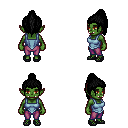
a pixel art fantasy rpg character, female body template, orc, green skin, blue vest, magenta pants, black long topknot hairstyle, ghillies, four views (front, back, left, right), 2x2 character sprite sheet, small pixel art, hard edges, no anti-aliasing